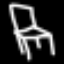
Label: chair